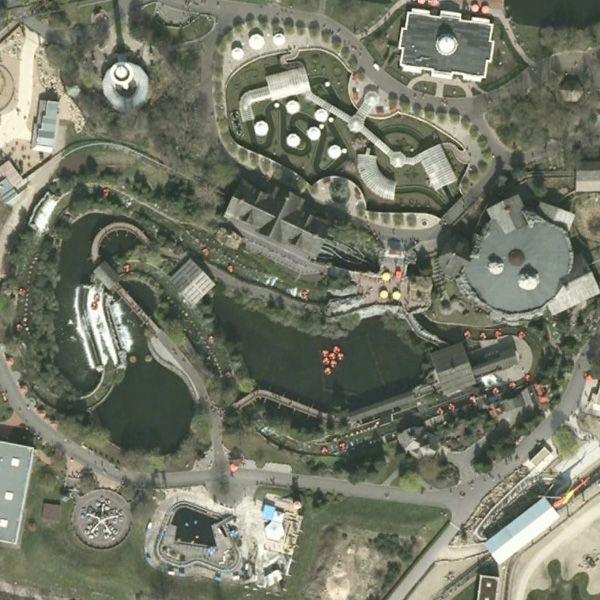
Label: Park